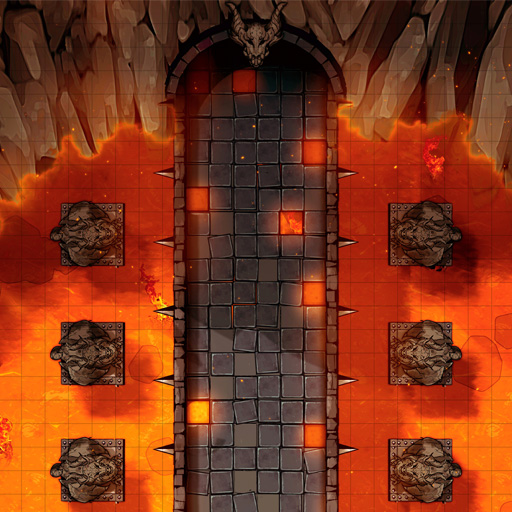
A D&D Grid Map Stone bridge background lava north gate entrance ornate 3 statues east 3 statues west (Lava Bridge Map)